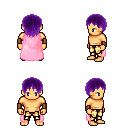
a pixel art fantasy rpg character, male body template, human, tanned skin, pink cape, gold greaves, purple plain hairstyle, leather bracers, four views (front, back, left, right), 2x2 character sprite sheet, small pixel art, hard edges, no anti-aliasing